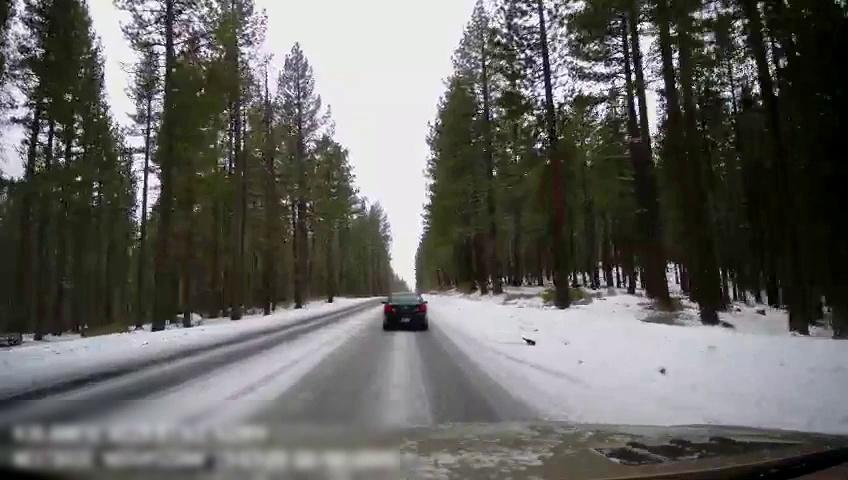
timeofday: Day
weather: Snowy
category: Drivable Space
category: Vehicles | Car
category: Lanes | Current Lane